Question: I have 'ImageView' with some icon. Icon, for example, have size: 32 x 32 dip. ImageView have background:
'''
<selector xmlns:android="http://schemas.android.com/apk/res/android">
<item android:state_focused="true"
android:drawable="@drawable/simple_button_focused_holo" />
<item android:state_pressed="true"
android:drawable="@drawable/simple_button_pressed_holo" />
<item android:drawable="@android:color/transparent" />
</selector>
'''
Then user click on icon, we can see some hightlight on click. All ok: work on 4 and 2 android version. But size 32 is so little for clicking. Therefore, I add hidden view and add onClick for this hidden view. This view have ~ 50dip and user can easy click on icon. But in this case, user don't see highlight on click. I cann't increase size source icon, because parent view have fix size and near icon also exists other views: textviews, progressbar (which not need response on click).

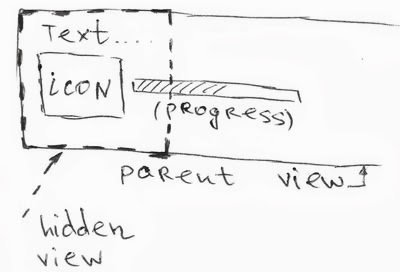
Answer: Can you change the background color of the view when it receives a click? Use some transparent color so the user can still see the 'Button'. Then you can setup a Thread to sleep for some certain amount of time, and then use 'runOnUiThread()' and pass a Runnable that will set the background back to transparent?